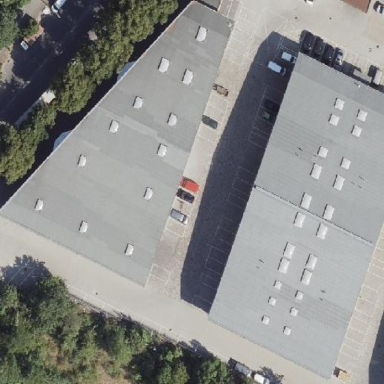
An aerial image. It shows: Commercial building.